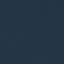
Land use / land cover class: SeaLake